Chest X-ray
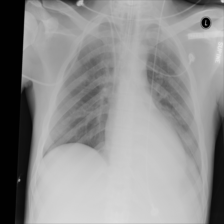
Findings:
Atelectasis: negative
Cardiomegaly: negative
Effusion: positive
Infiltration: positive
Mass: negative
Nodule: negative
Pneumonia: negative
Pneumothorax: negative
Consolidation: negative
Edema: negative
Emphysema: negative
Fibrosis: negative
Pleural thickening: negative
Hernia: negative